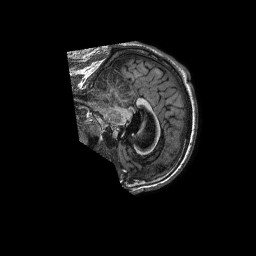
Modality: T1w
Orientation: sagittal
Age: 55
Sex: male
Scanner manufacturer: philips
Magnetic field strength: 1.5 T
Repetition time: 0.00777 s
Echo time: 0.003539 s